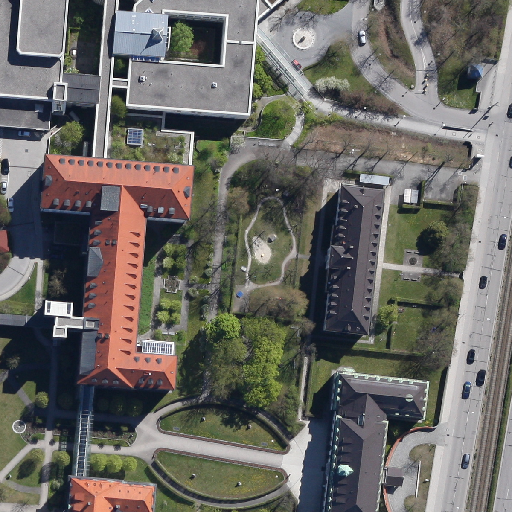
Referring expression: low vegetation surrounded by building